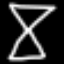
Label: hourglass